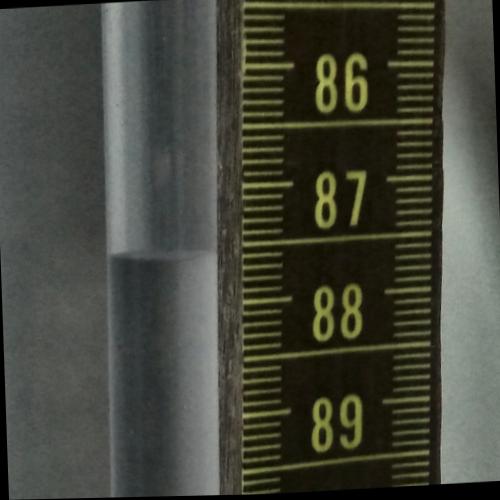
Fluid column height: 87.6 cm